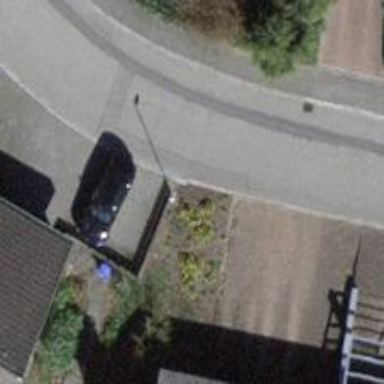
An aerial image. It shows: Residential road with asphalt surface and sidewalk on the left.